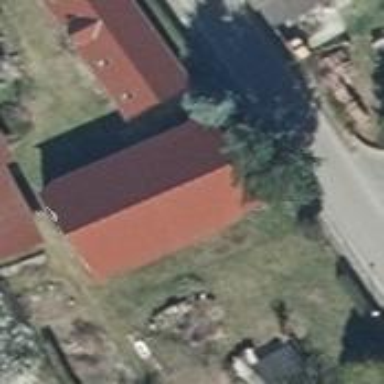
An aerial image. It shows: Building with gabled roof oriented along and colored in maroon.